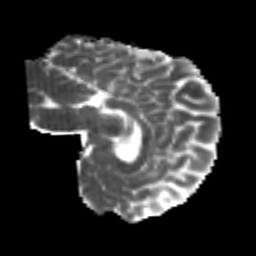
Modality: MD
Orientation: sagittal
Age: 24
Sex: female
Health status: healthy
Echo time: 0.074 s